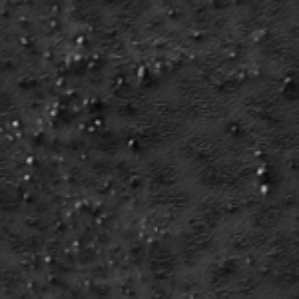
Label: frost